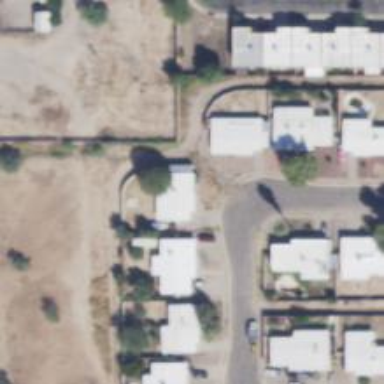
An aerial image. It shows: Alley classified as service road.